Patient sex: M
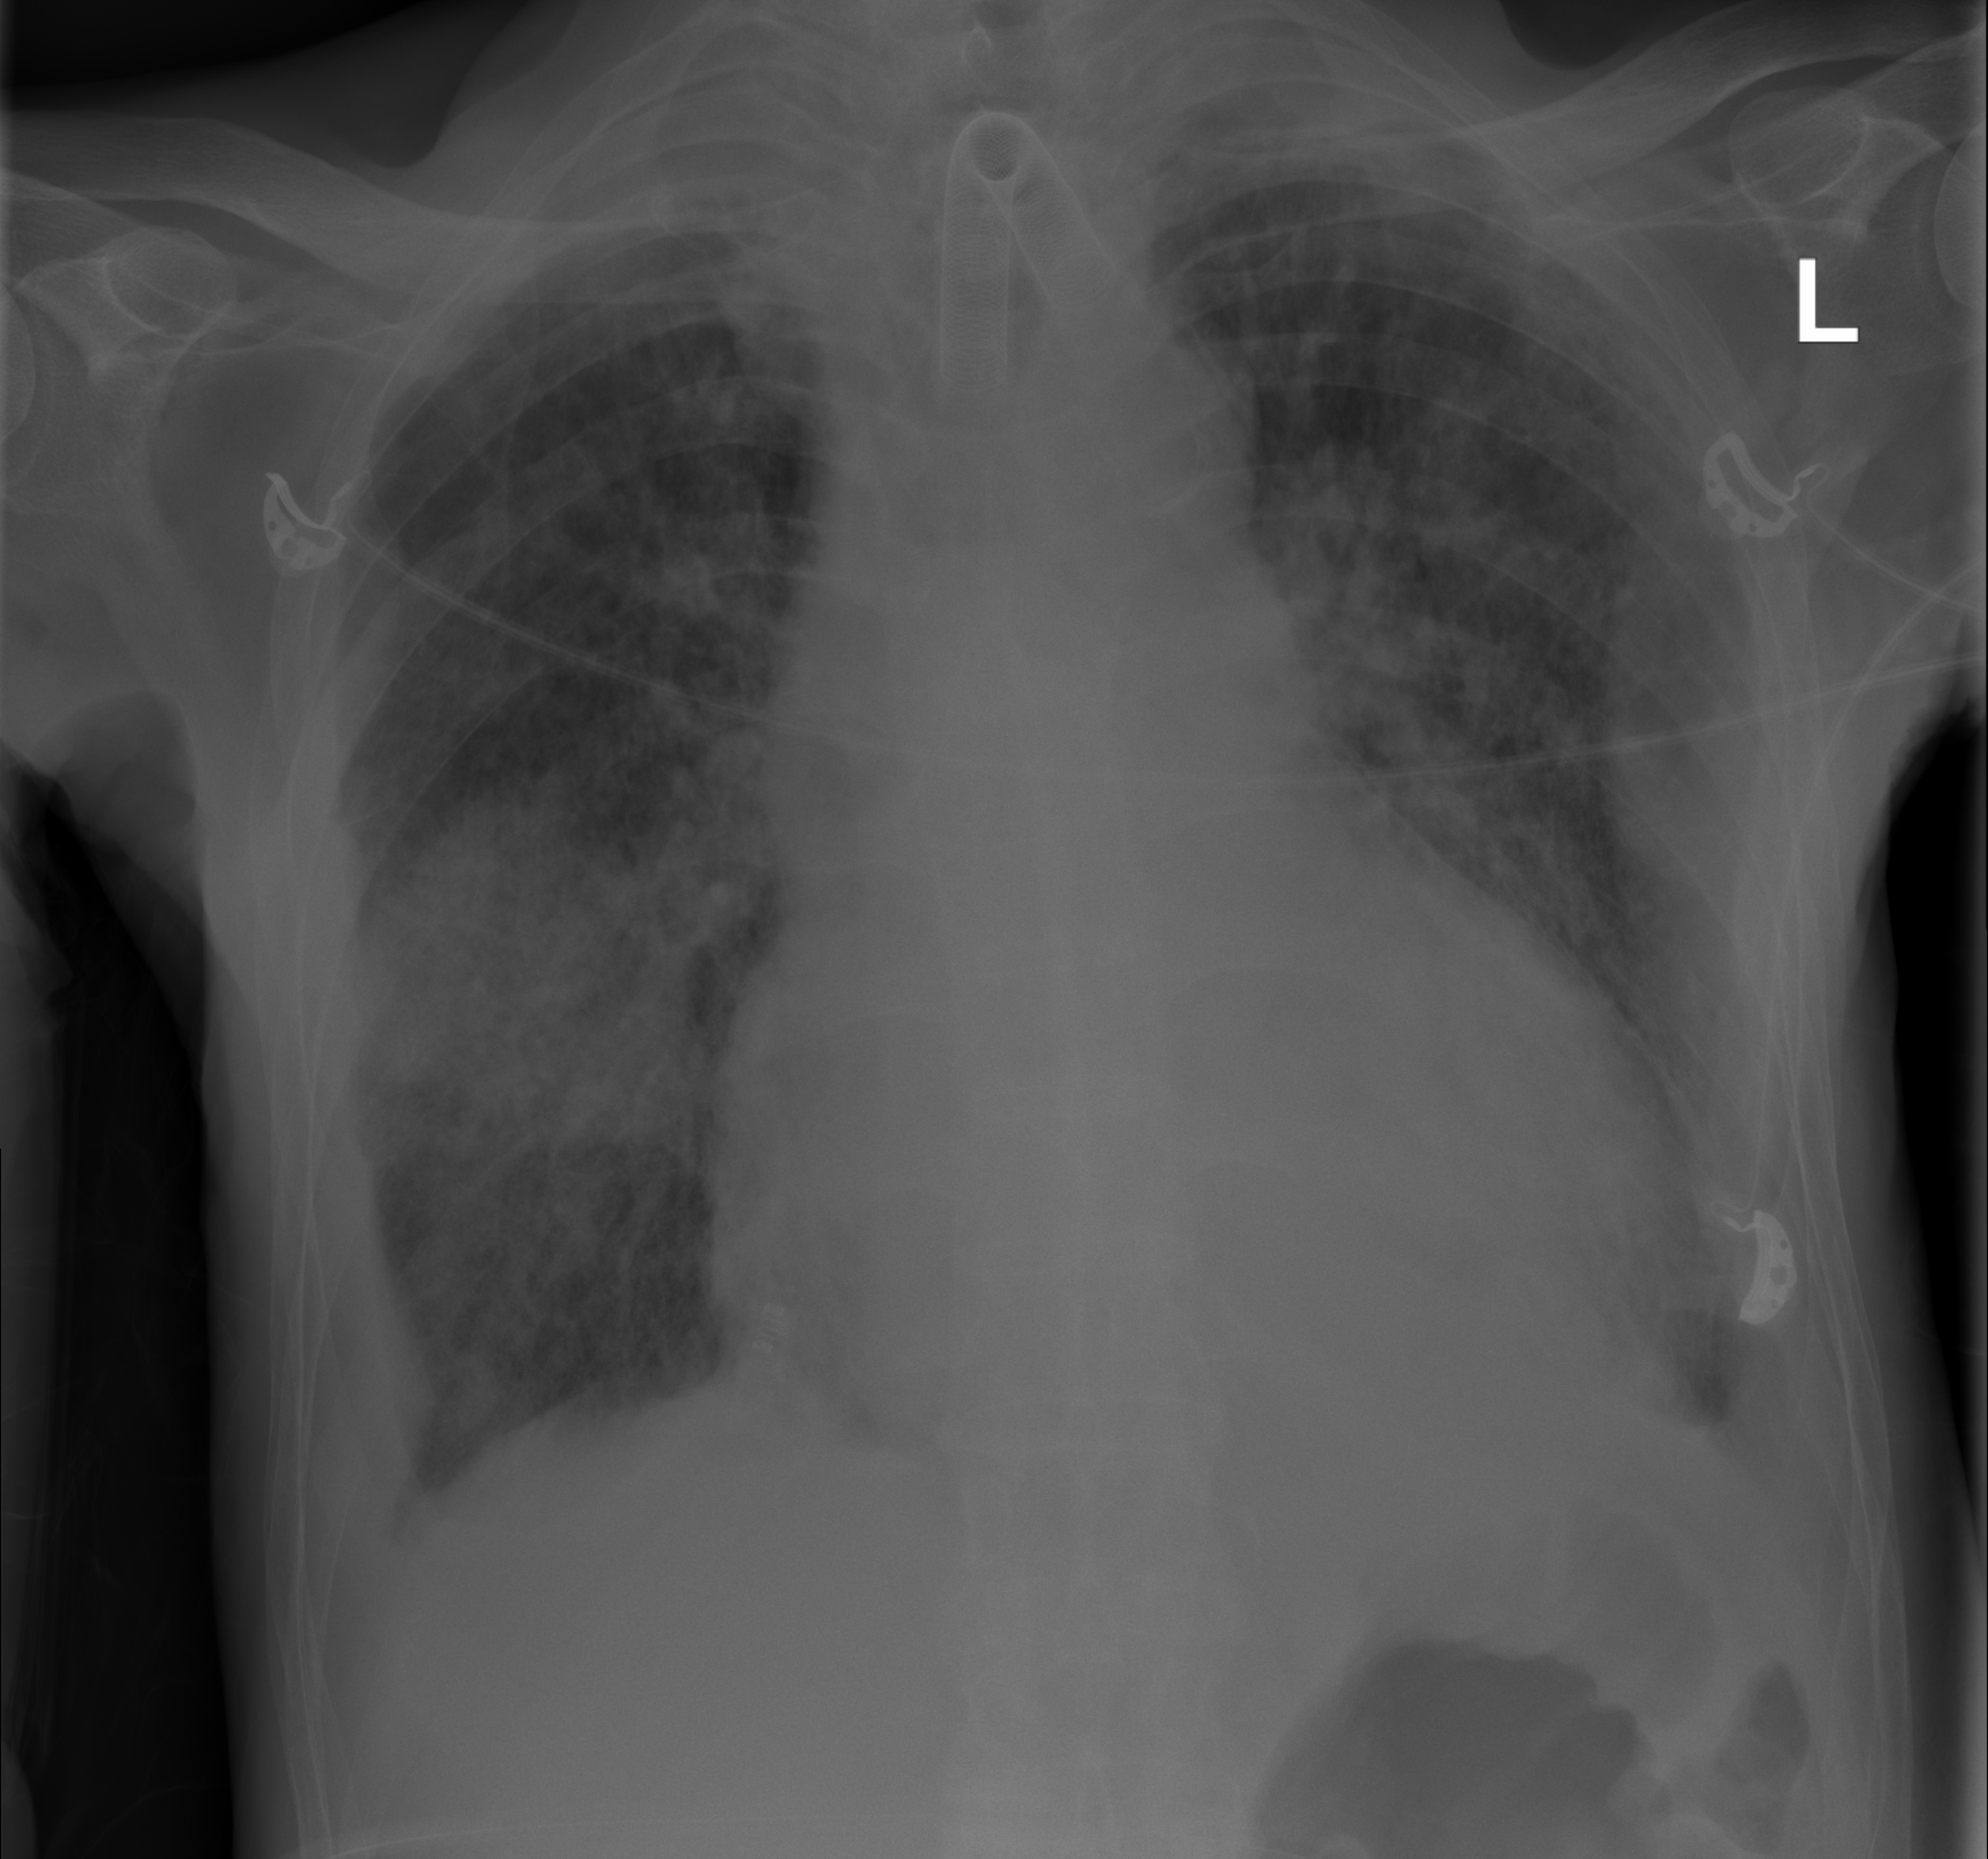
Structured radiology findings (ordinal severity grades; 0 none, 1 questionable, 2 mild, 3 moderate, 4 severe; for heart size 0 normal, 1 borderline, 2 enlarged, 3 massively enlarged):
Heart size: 2
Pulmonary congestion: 2
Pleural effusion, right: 3
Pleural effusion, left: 3
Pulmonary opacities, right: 3
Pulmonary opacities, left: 2
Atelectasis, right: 2
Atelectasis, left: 2